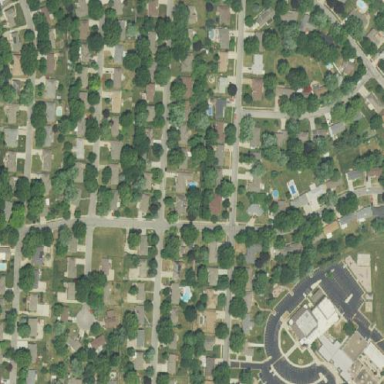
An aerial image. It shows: Single-family residential area.